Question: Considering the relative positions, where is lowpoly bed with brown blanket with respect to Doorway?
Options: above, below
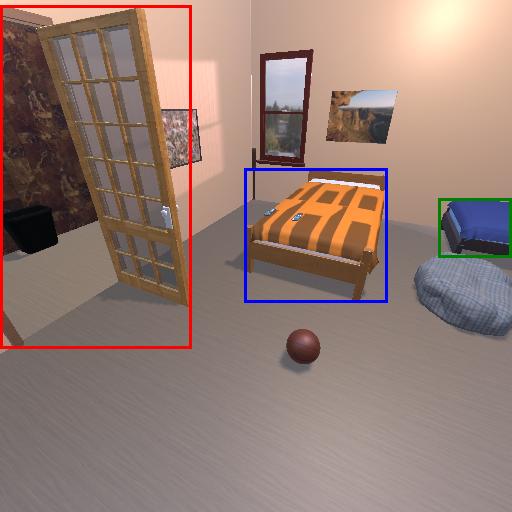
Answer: above